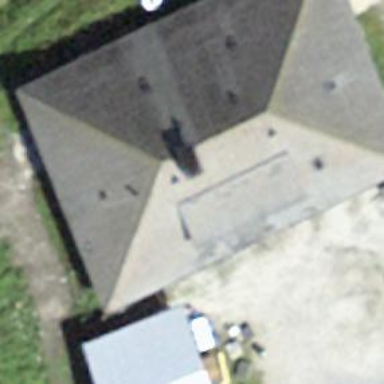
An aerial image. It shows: Cabin.